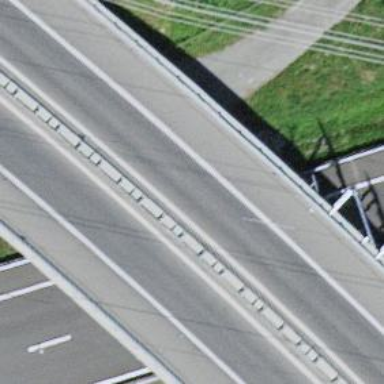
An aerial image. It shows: Bridge with asphalt surface on motorway link.